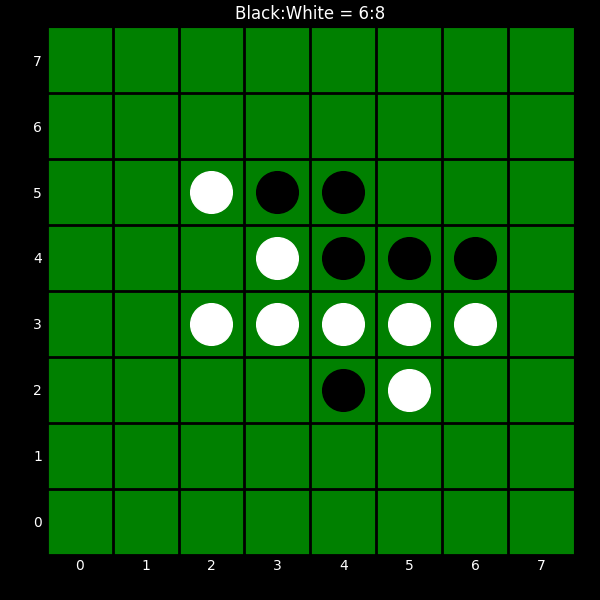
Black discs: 6
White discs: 8